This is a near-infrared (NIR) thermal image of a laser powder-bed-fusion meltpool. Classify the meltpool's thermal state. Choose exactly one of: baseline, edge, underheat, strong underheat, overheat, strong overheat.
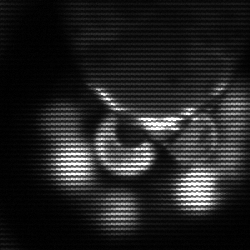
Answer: baseline